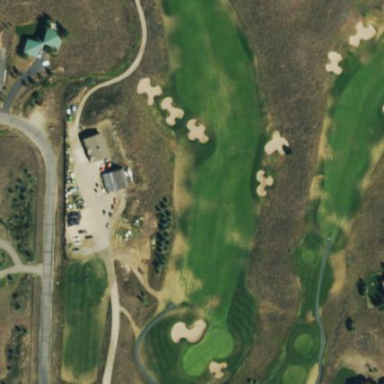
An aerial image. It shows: Rough area in golf course.